Question: I'm using foundations grid. I've got a grid with two columns and would like to have the content of the right column scale to 100% the height of the left column.
I made a <URL>.
That is how it looks:

'''
div {
border: 1px solid #CCC;
}
'''
'''
<link href="//cdnjs.cloudflare.com/ajax/libs/foundation/5.0.3/css/normalize.min.css" rel="stylesheet"/>
<link href="//cdnjs.cloudflare.com/ajax/libs/foundation/5.0.3/css/foundation.min.css" rel="stylesheet"/>
<script src="//cdnjs.cloudflare.com/ajax/libs/foundation/5.0.3/js/vendor/jquery.min.js"></script>
<script src="//cdnjs.cloudflare.com/ajax/libs/foundation/5.0.3/js/foundation.min.js"></script>
<div class="row" style="width:50%">
<div class="small-8 columns">
<div class="row">
left column first row
</div>
<div class="row">
left column second row
</div>
<div class="row">
left column third row
</div>
<div class="row">
left column fourth row
</div>
<div class="row">
left column fifth row
</div>
<div class="row">
left column sixth row
</div>
<div class="row">
left column seventh row
</div>
<div class="row">
left column eigth row
</div>
<div class="row">
left column ninth row
</div>
</div>
<div class="small-4 columns">
<div class="row">
this is supposed to scale to 100% of the size of the left column
</div>
</div>
</div>
'''
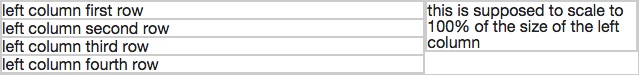
Answer: Try like this: <URL>
CSS:
'''
div {
border: 1px solid #CCC;
}
#row_box{
display:table;
}
.child{
display:table-cell;
background-color:red;
}
.child:nth-child(2)
{
background-color:yellow;
}
'''
HTML:
'''
<div class="row" style="width:50%">
<div id="row_box"> // added id row_box
<div class="large-8 child"> // added class child & removed columns
<div class="row">
left column first row
</div>
<div class="row">
left column second row
</div>
<div class="row">
left column third row
</div>
<div class="row">
left column fourth row
</div>
</div>
<div class="large-4 child"> // added class child & removed columns
<div class="row">
this is supposed to scale to 100% of the size of the left column
</div>
</div>
</div>
</div>
'''
Note:
This -ve margin is coming from your css file.